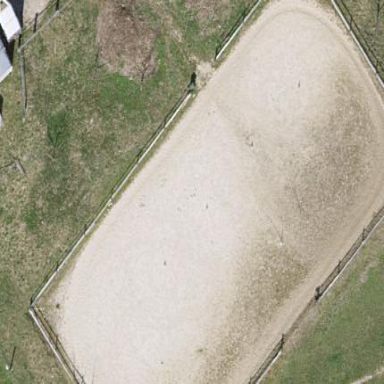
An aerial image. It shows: Area designated for horse riding.